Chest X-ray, PA view. Patient: 62 years old, sex M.
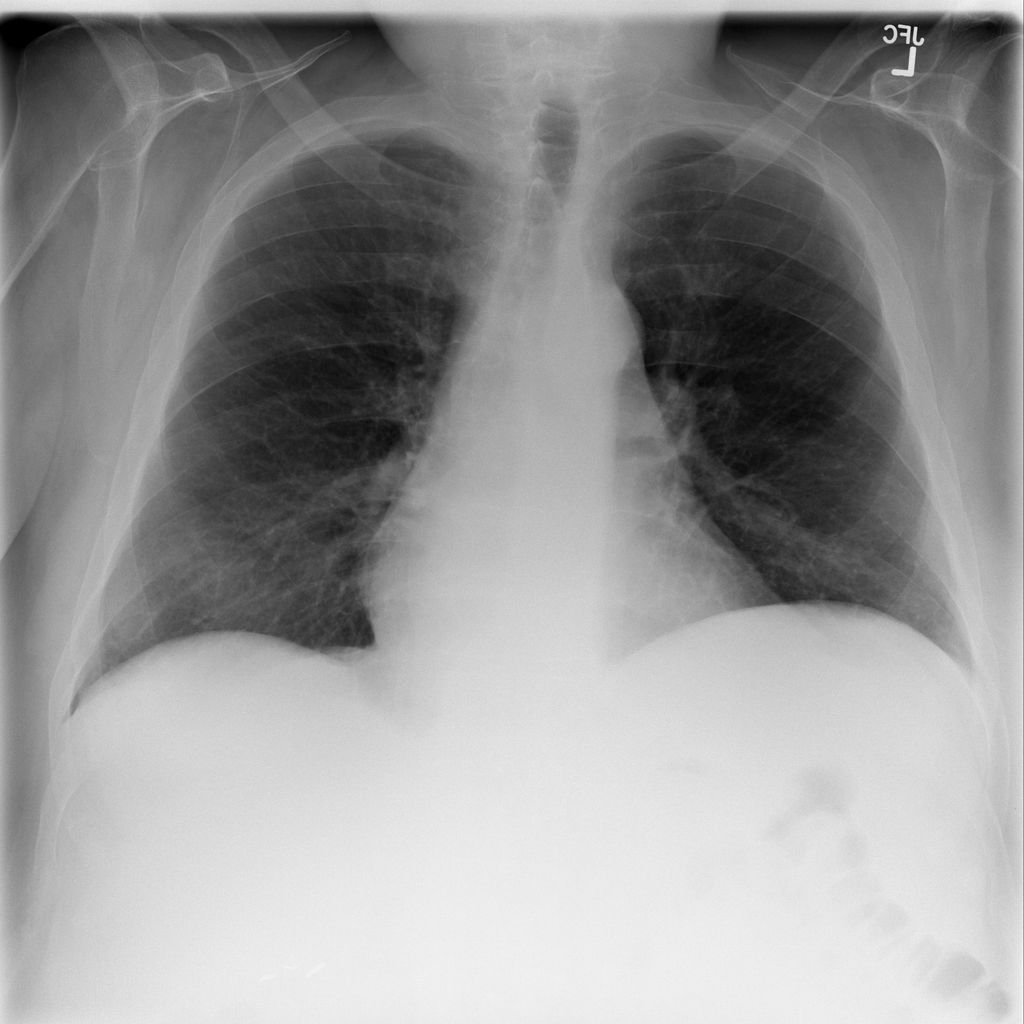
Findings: Infiltration